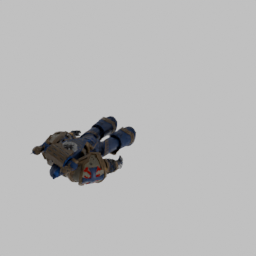
Label: people